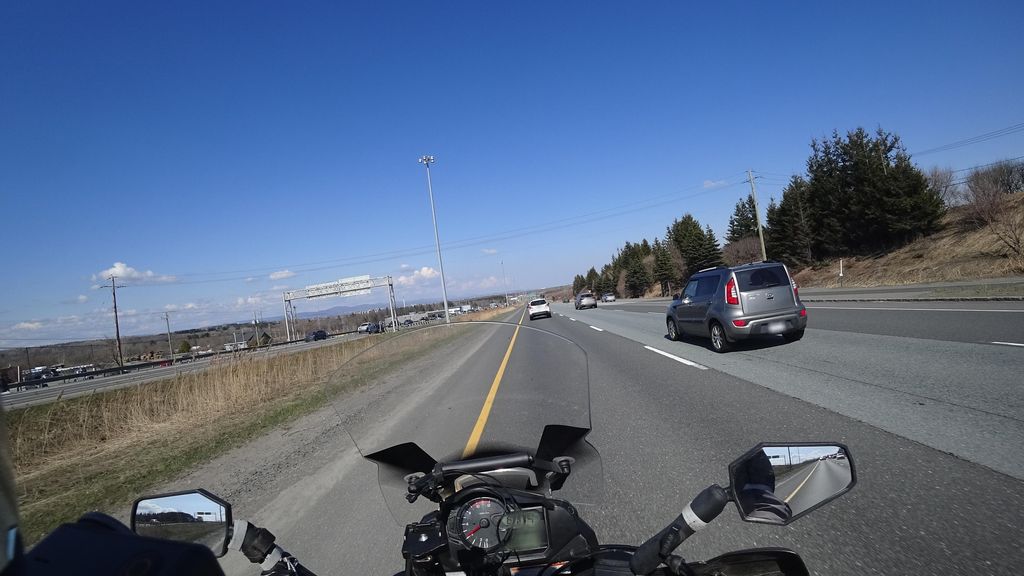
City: quebec_city